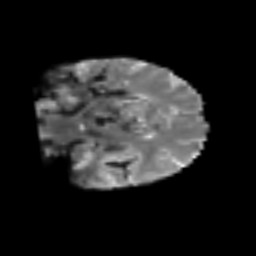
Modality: T2w
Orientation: coronal
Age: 67
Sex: female
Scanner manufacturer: siemens
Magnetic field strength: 3 T
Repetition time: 6.1 s
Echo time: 0.101 s